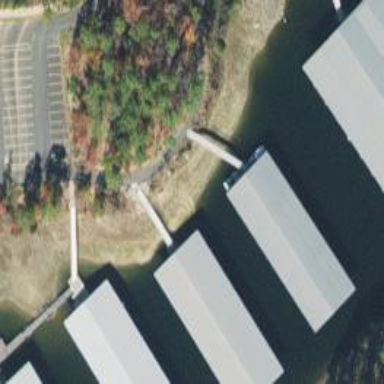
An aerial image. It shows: Building used for boat storage.